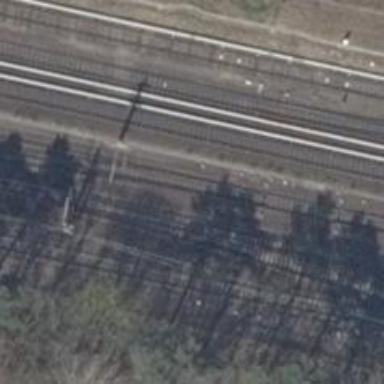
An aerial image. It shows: Railway switch with the turnout on the left side.